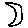
Label: moon